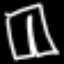
Label: pants